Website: apple
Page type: billing-address
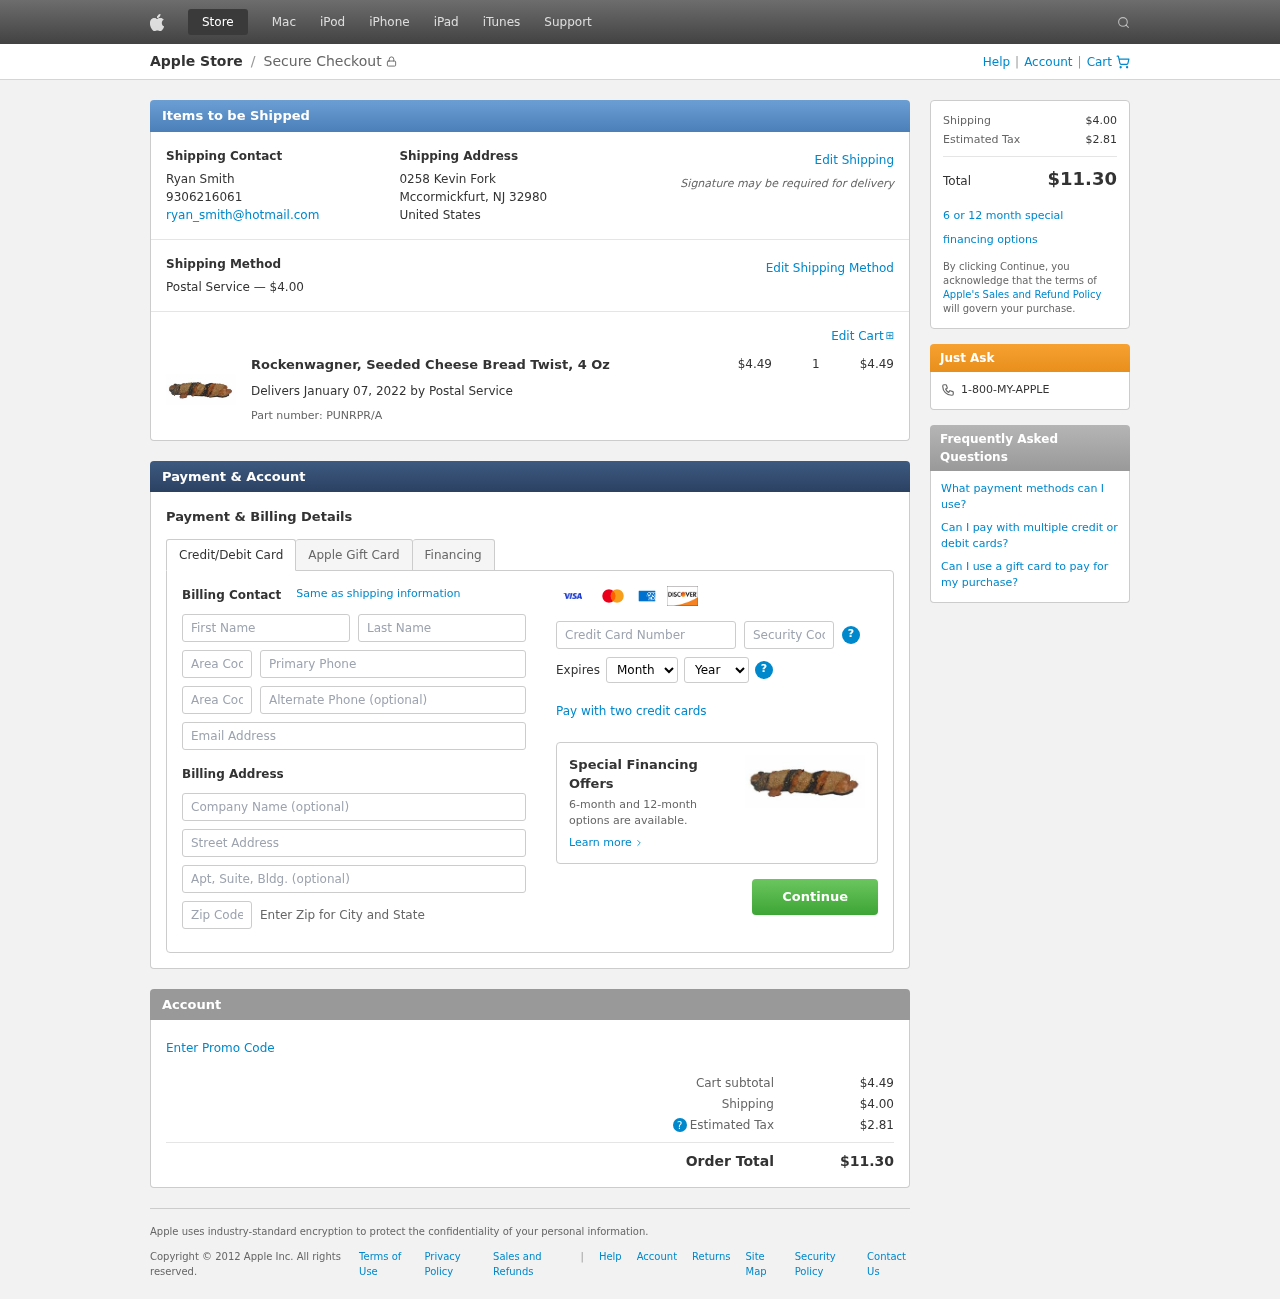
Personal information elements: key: PII_CARD_CVV
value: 878
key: PII_CARD_EXPIRY_MONTH
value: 04
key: PII_CARD_EXPIRY_YEAR
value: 30
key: PII_CARD_NUMBER
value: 6011 8944 2167 9093
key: PII_CITY_STATE_ZIP
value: Mccormickfurt, NJ 32980
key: PII_COMPANY
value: Rodriguez-Price
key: PII_COUNTRY
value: United States
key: PII_EMAIL
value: ryan_smith@hotmail.com
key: PII_FIRSTNAME
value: Ryan
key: PII_FULLNAME
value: Ryan Smith
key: PII_LASTNAME
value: Smith
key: PII_PHONE
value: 9306216061
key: PII_PHONE_AREA
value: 930
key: PII_POSTCODE2
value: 73376
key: PII_STREET
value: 0258 Kevin Fork
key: PII_STREET2
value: Apt. 719
Product elements: key: PRODUCT1_NAME
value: Rockenwagner, Seeded Cheese Bread Twist, 4 Oz
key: PRODUCT1_PRICE
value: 4.49
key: PRODUCT1_QUANTITY
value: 1
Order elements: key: ORDER_SHIPPING_COST
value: $4.00
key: ORDER_SUBTOTAL
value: $4.49
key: ORDER_DELIVERY_DATE
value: January 07, 2022
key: ORDER_PART_NUMBER
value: PUNRPR/A
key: ORDER_TAX
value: $2.81
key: ORDER_TOTAL
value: $11.30